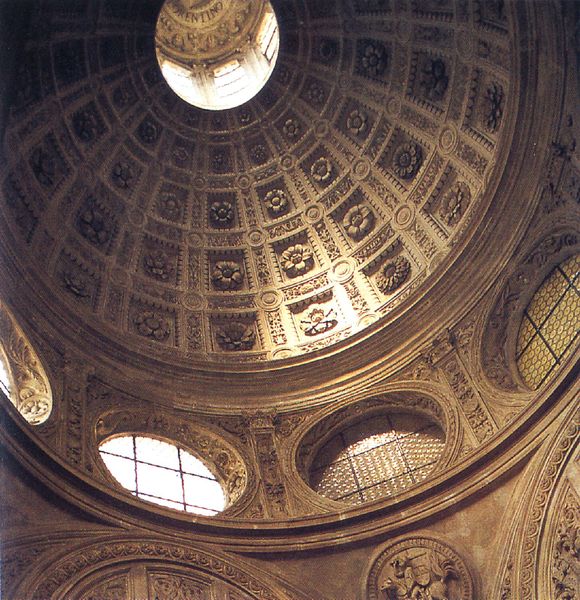
Titel: Krakau, Waweldom, Innenraum der Sigismundkaplle
Künstler: Bartolomeo Berrecci
Standort: Krakau (Kraków), Waweldom, Sigismundkapelle (EU - PL)
Schlagwörter: weiß, blume, blumen, fenster, hell, laterne, licht, blüte, blüten, gebäude, beige, ornament, architektur, barock, stein, kirche, decke, pferd, pferde, pilaster, kuppel, ornamente, stuck, hoch, medaillon, rundfenster, zwickel, rom, gesims, kasetten, kassetten, sakral, bau, raster, kassette, bauwerk, petersdom, kasettendecke, kassettierung, oculus, okulus, sakralraum, südalpin